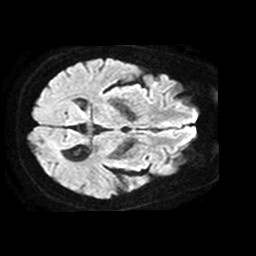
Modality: TRACE
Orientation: axial
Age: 62
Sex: female
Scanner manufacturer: philips
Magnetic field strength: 1.5 T
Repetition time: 3.639 s
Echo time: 0.09255 s